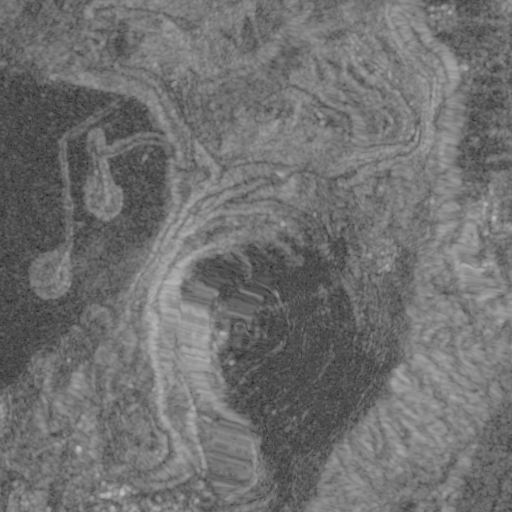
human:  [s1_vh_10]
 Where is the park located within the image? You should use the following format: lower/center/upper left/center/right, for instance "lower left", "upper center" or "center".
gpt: The park is located in the upper right of the image.
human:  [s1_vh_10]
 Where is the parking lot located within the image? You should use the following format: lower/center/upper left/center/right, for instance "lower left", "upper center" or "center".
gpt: The parking lot is located in the lower left of the image.
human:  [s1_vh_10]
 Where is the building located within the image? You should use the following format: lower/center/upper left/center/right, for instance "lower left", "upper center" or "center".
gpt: There is no building in the image.

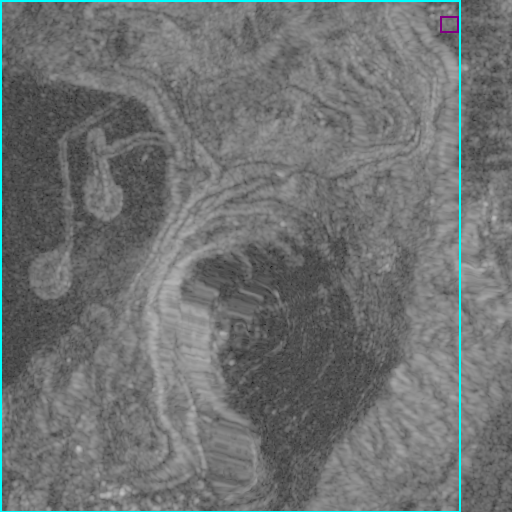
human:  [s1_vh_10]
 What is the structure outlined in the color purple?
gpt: The structure outlined in purple is a park.
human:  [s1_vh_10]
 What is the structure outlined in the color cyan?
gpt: The structure outlined in cyan is a quarry.
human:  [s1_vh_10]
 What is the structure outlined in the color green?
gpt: There is no green outline.